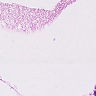
Metastatic tissue present: no